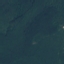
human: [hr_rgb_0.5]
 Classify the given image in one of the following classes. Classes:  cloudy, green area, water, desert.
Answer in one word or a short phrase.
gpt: green area